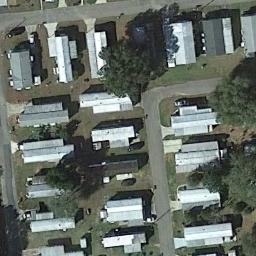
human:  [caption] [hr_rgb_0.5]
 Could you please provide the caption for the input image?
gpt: A wood is next to the mobile home park .

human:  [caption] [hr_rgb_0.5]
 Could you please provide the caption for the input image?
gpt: There are many gray and white buildings in the mobile home park .

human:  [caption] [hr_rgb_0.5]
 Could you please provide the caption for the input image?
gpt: Many buildings of different shapes and sizes are in mobile home parks .

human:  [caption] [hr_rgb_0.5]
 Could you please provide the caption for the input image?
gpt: The mobile home park is on the grass next to the road .

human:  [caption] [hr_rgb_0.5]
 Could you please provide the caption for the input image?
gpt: The mobile home park has some neatly arranged mobile homes .